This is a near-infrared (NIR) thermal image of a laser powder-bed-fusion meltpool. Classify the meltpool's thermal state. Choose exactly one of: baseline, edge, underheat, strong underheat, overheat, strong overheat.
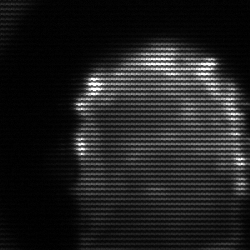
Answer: baseline